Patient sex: F
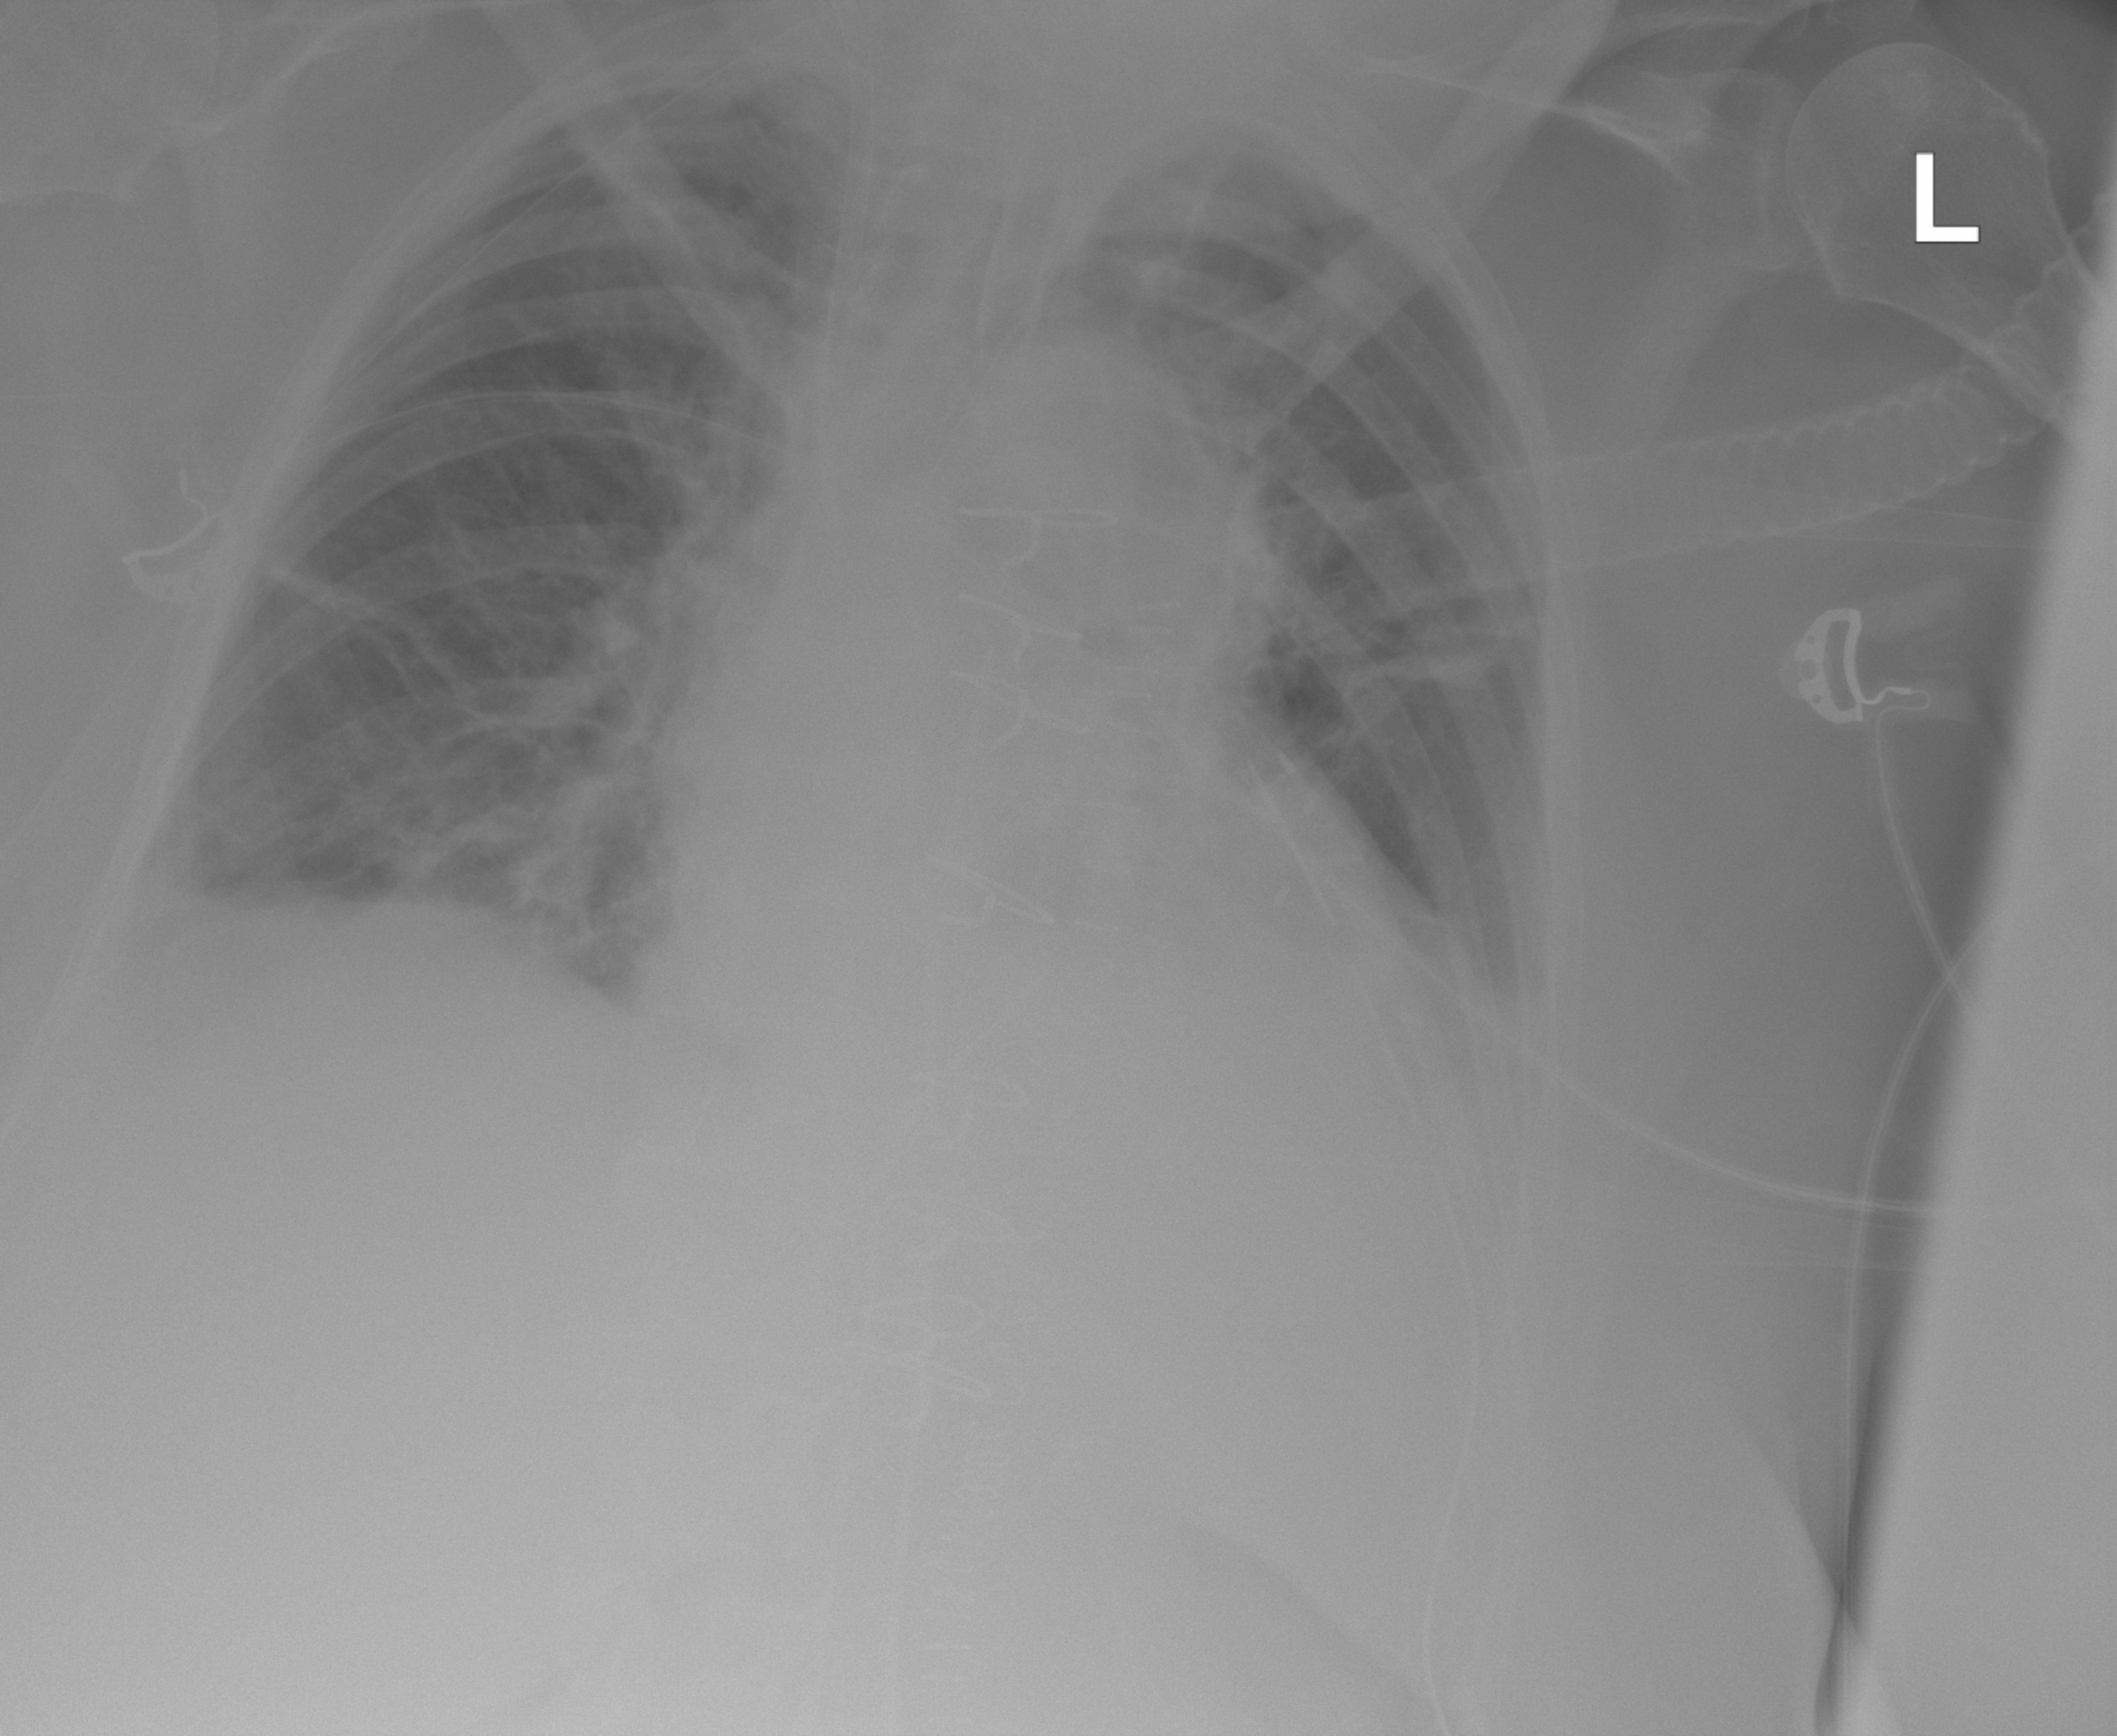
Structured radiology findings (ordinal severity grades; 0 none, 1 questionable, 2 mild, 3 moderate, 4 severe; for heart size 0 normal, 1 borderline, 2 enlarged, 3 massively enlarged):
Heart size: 2
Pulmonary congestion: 0
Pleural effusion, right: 0
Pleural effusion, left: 2
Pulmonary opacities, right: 2
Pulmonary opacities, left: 0
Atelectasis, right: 0
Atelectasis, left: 2